Field crop: maize
Growth stage: 1
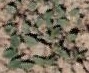
Species: convolvulus